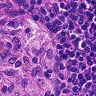
Metastatic tissue present: no